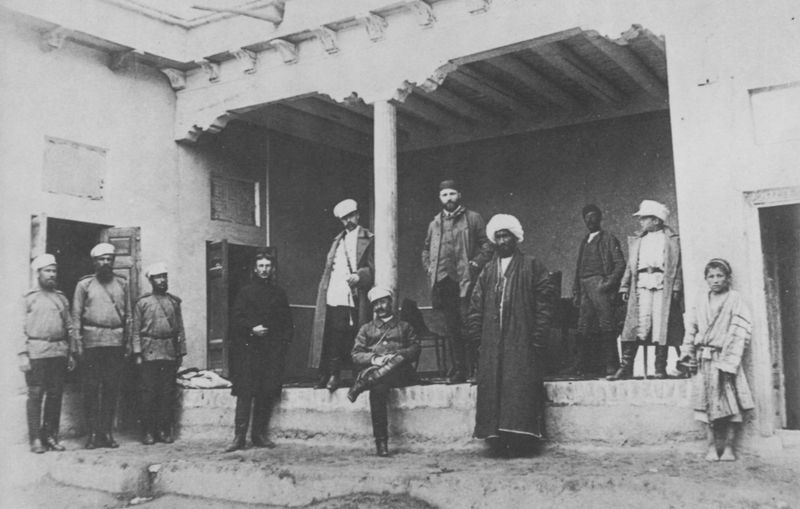
Titel: Russische Offiziere bei einem Besuch in Urgut nahe Samarkand
Künstler: Russischer Photograph
Standort: Paris
Institution: Société de Géographie Française
Schlagwörter: dunkel, hand, himmel, körper, mann, schatten, umhang, weiß, frauen, menschen, mädchen, sitzen, fenster, frau, grau, hell, hintergrund, hut, hüte, kleider, licht, mund, männer, raum, schwarz, stuhl, stühle, säule, säulen, terasse, tür, zimmer, dach, gebäude, gürtel, haus, bart, bärte, gesichter, hose, jacke, jung, kappe, kappen, mütze, mützen, wand, architektur, augen, gesicht, kleidung, mensch, stehen, stein, steine, bildnis, hände, innenraum, porträt, wache, erde, boden, auge, gewand, kutte, mantel, pose, sitzend, stoff, stoffe, decke, gewänder, kind, personen, person, kinder, beine, balkon, kopfbedeckung, terrasse, bein, türen, schuhe, buben, hosen, jungen, russland, dächer, mauer, hof, amerika, inszenierung, figuren, krieg, treppe, treppen, soldaten, münder, draussen, balken, durchgang, stufe, stufen, junge, wange, tor, foto, fotografie, photographie, wände, eingang, eingänge, innenhof, loggia, veranda, orient, jungs, asien, uniform, uniformen, waffen, jacken, soldat, waffe, mäntel, posieren, stiefel, räume, gruppenbild, arkaden, photo, tore, mauern, gewehr, aussen, kontor, stellung, usa, außenraum, posten, sitzender, turban, türkei, kolonie, turbane, dokument, gebälk, gestellt, stellen, kaftan, afghanistan, inder, pakistan, fremde, ram, fremd, inszeniert, sibirien, gruppenaufnahme, amerikaner, einheimische, einheimischer, fremden, reverent